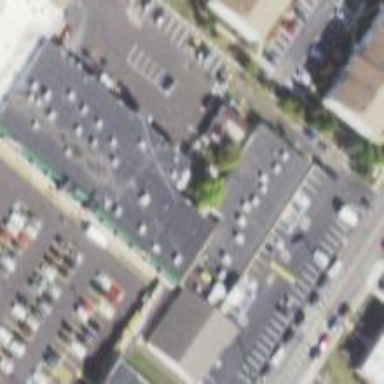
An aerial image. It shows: Building.